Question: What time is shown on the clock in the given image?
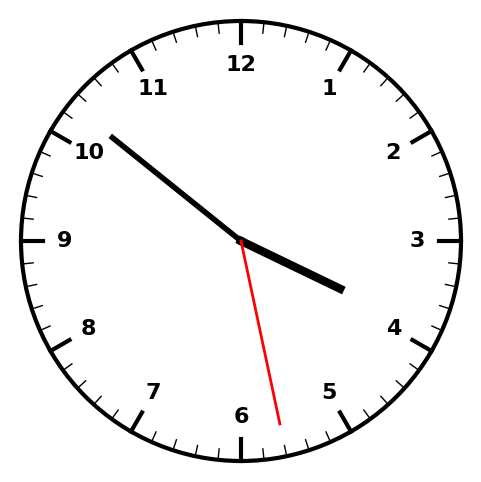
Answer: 03:51:28